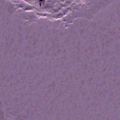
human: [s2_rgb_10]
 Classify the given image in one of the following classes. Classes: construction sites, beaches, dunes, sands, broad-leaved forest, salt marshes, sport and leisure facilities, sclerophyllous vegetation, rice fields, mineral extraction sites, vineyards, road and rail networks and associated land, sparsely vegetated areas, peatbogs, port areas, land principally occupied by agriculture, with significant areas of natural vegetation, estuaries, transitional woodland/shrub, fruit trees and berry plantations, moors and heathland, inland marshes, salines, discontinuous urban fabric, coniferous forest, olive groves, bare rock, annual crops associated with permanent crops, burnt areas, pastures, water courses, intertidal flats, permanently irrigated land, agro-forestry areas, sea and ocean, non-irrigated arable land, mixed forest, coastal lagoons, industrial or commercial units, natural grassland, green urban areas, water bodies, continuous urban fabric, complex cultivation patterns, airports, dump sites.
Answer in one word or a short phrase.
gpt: non-irrigated arable land, sea and ocean